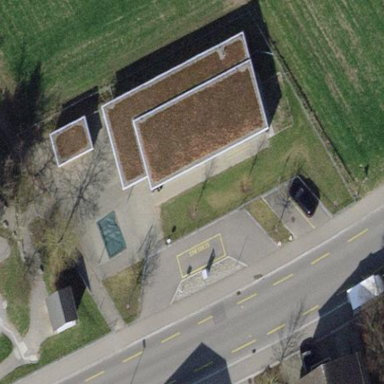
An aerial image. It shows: Kindergarten.